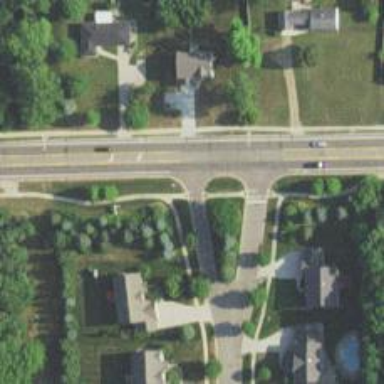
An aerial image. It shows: Marked road crossing.